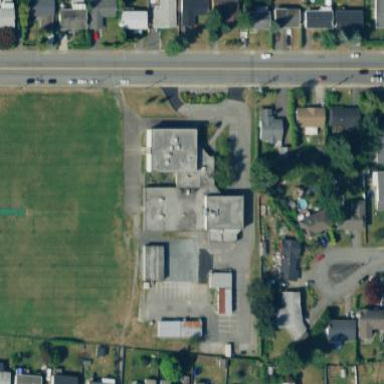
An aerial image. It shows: School building.